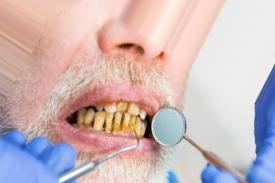
Condition: Tooth Discoloration